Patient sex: F
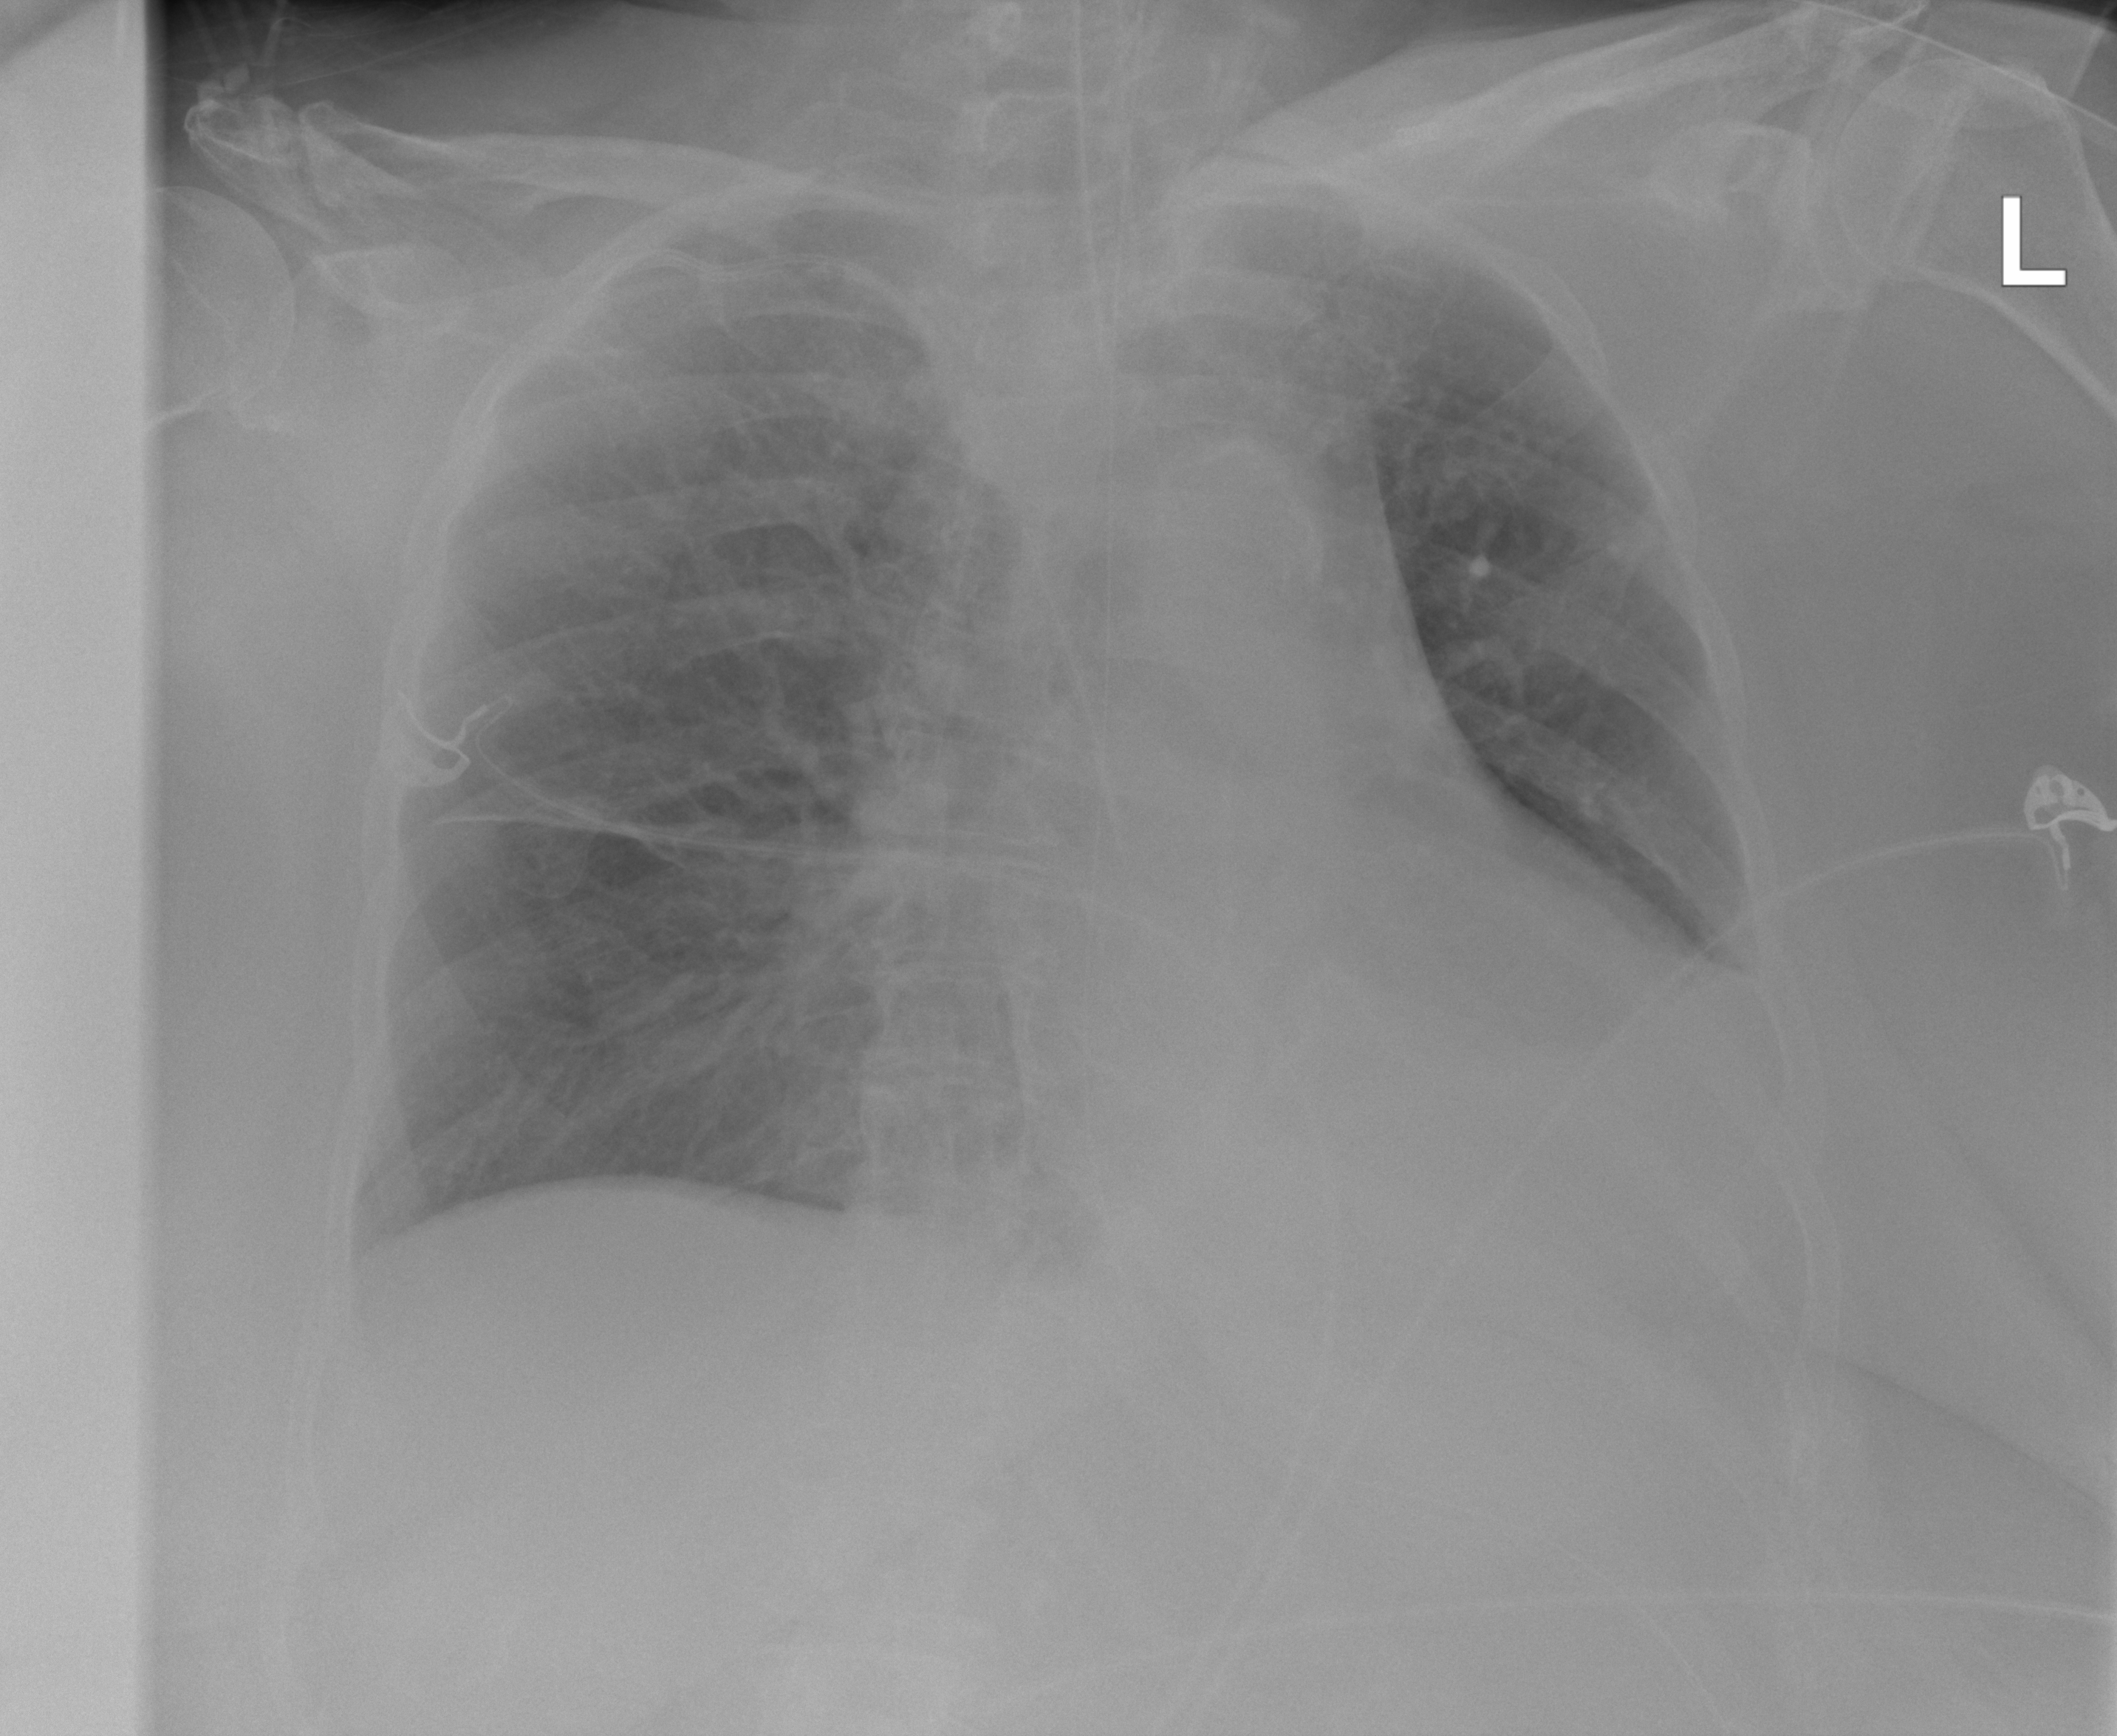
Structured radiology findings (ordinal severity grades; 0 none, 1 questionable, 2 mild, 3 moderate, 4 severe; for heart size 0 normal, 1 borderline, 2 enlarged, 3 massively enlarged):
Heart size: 0
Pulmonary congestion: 2
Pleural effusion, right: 0
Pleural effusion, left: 1
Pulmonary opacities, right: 0
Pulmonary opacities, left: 0
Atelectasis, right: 0
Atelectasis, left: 1